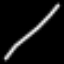
Label: line